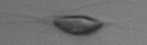
Label: Chrysochromulina